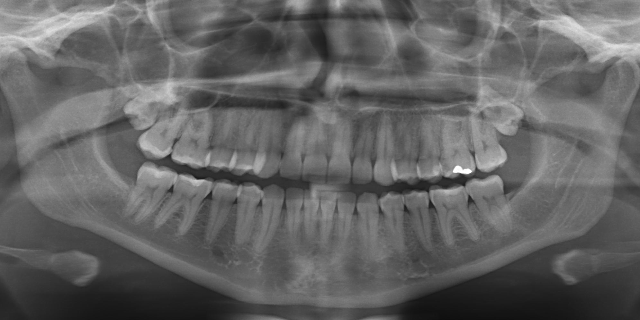
adult